A scalogram of one vibration snapshot from a rotating bearing is shown, computed with a continuous wavelet transform. Determine the bearing's health state. Answer with exactly one of: normal, inner_race, outer_race, ball.
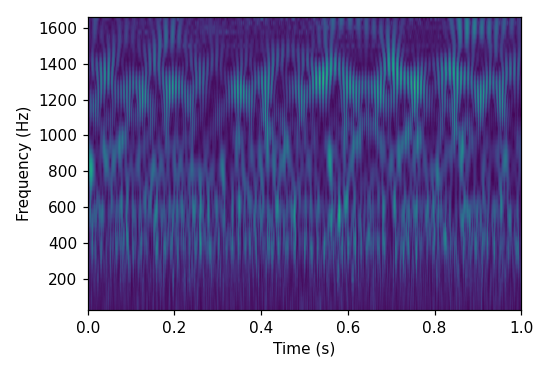
Answer: outer_race